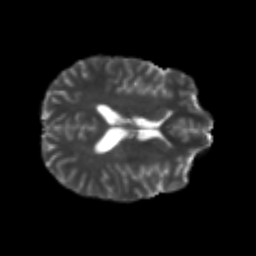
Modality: T2w
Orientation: axial
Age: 22
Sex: male
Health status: healthy
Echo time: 0.074 s